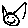
Label: cat